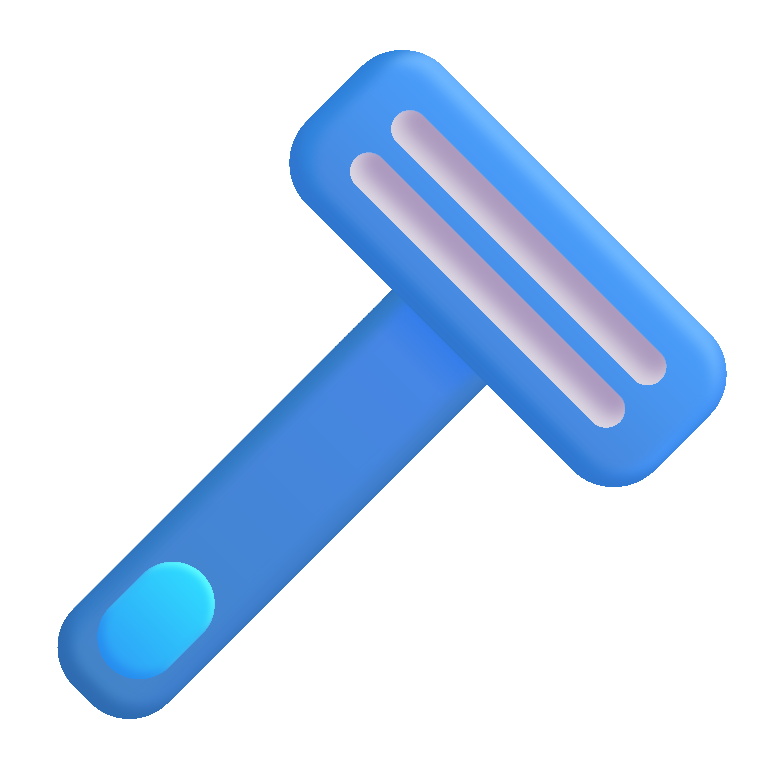
razor color